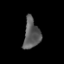
Tissue: lung
Cell type: Epithelial cells
Senescence score: 0.1499
Nuclear area (px): 474
Mean DAPI intensity: 92.646